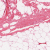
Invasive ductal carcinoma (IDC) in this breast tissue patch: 0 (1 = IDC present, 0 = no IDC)